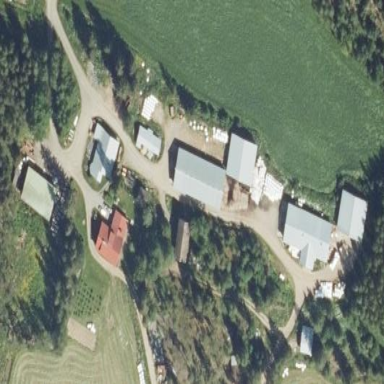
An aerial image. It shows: Farmyard area.